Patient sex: M
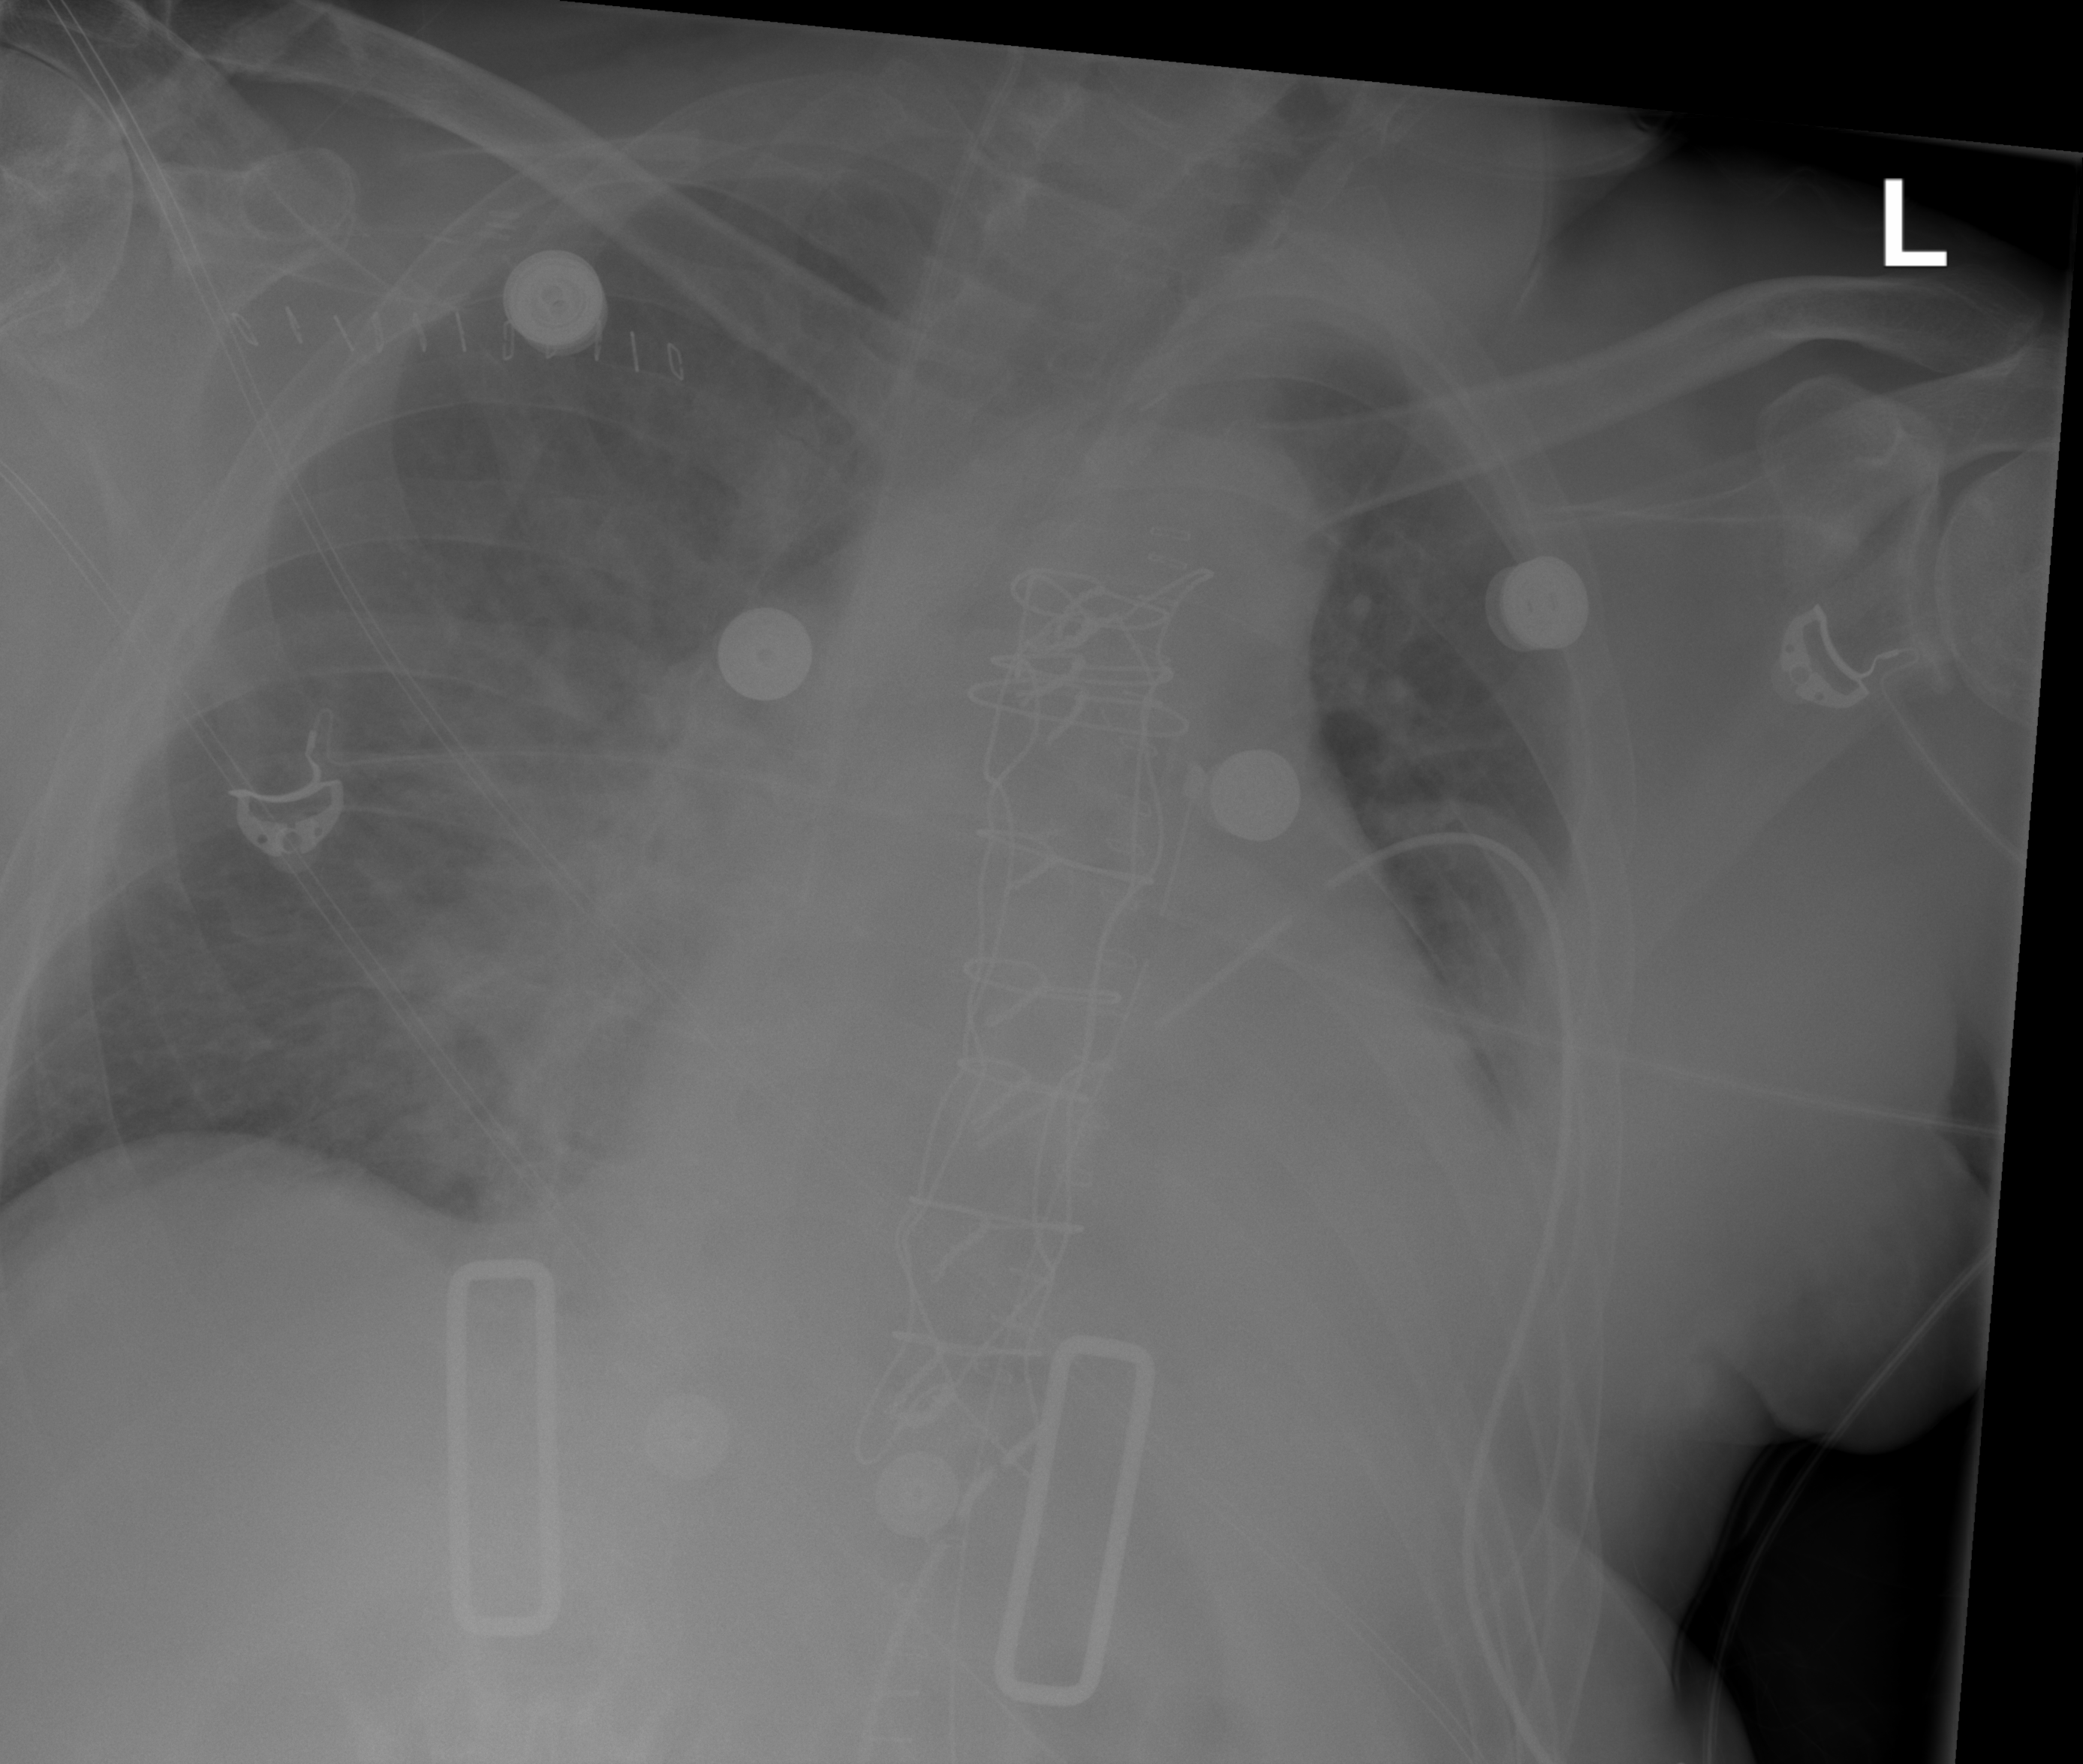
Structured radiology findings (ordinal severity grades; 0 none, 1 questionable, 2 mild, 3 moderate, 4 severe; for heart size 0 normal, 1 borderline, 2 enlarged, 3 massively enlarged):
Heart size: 2
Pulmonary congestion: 2
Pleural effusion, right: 0
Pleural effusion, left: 2
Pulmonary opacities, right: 2
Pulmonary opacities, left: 0
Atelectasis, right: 0
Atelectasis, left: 2